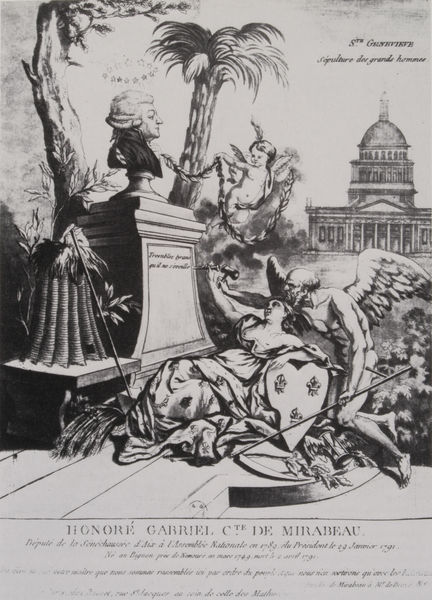
Titel: Honoré Gabriel Comte de Mirabeau(nach Pézant)
Standort: Paris
Institution: Bibliothèque Nationale.
Schlagwörter: baum, flügel, gruppe, himmel, kopf, mann, nackt, wasser, weiß, wolken, sitzen, frankreich, frau, grau, kleid, paris, schwarz, säule, säulen, zeichnung, gebäude, haus, schloss, architektur, falten, sockel, tod, tot, bild, stamm, kirche, figur, gewand, girlande, pflanze, locken, fliegen, engel, engelchen, garten, putte, putto, statue, brüste, schrift, liegen, bogen, fischer, weizen, grafik, graphik, amerika, französisch, kuppel, friedrich, könig, karikatur, muskeln, inschrift, büste, draperie, korb, palme, bienen, schild, alter, buch, burg, dom, denkmal, stücke, druck, druckgraphik, schwarz-weiß, sterne, stich, militär, text, entwurf, lorbeerkranz, lilie, gravierung, altar, pantheon, dreiecksgiebel, wappen, heiligenschein, leben, nimbus, grab, sterben, schreiben, portikus, hammer, antik, fabelwesen, palmen, plan, herz, tempel, speer, ähren, zeit, admiral, postament, lilien, kupferstich, ohnmacht, erzengel, pfeil, fantasie, französische revolution, bildunterschrift, sense, kapitol, aum, monument, kirhce, invalidendom, petersdom, erlach, tambour, tumba, gabriel, sensen, meissel, louis, biene, pamphlet, honig, honore, blasphemie, mirabeau, chronos, kariaktur, invaliden, meisseln, aft, ancien regime, bienenstock, bildpublizistik, francia, revoluton, graf mirabeau, gabiral, pal,e, gravir